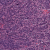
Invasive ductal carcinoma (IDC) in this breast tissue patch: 1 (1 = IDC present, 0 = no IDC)